Question: I have a WCF Service application created in VS 2010. When I execute it, I got the service page in the following local url

I created another self hosting console application as shown below. It is throwing following exception
> HTTP could not register URL. Your process does not have access rights to this namespace (see <URL>.
Well, I have no particular interest in the 49609 port number. I just copied it from the other working service.
Now, I have bare minimum rights for running the WCF service. What change I need to do to make the following code to succeed?
Note: There is no chance for me to get the administrator rights in this machine.
Note: I am fine with any port number that will work.
'''
namespace ConsoleApplication1
{
class Program
{
static void Main(string[] args)
{
string baseAddress = "http://" + Environment.MachineName + ":49609/Service";
ServiceHost host1 = new ServiceHost(typeof(Service1), new Uri(baseAddress));
host1.AddServiceEndpoint(typeof(ConsoleApplication1.IService1), new BasicHttpBinding(), baseAddress);
host1.Open();
}
static Binding GetBinding()
{
BasicHttpBinding result = new BasicHttpBinding();
return result;
}
}
}
'''
'''
public class Service1 : IService1
{
public int Add(int n1, int n2)
{
return n1 + n2;
}
}
[ServiceContract]
public interface IService1
{
[OperationContract]
int Add(int n1, int n2);
}
'''
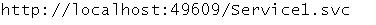
Answer: For console applications to open up incoming (listening) TCP ports using HTTP.sys (which is what the WCF self-hosted scenario uses), they need either to have administrative privileges, or for some account with an administrative privilege to reserve a "namespace" (i.e., a port/path pair) for specific accounts (or all accounts) to use. You mention that you cannot get admin privileges, so you need to get some admin on the machine to grant you access for some namespace which you'll use.
For example, in one of my machines, I never run my VS as administrator (or try my best, as some operations require it), but to start up WCF services, I chose one path (in my case, 'http://<my-machine-name>:8000/Service'), and I reuse that path as the base address of my services. So I had to run, as an admin, the command line below:
'''
netsh http add urlacl url=http://+:8000/Service user=MYDOMAIN\myusername
'''
In your case, you'll need to get an admin in the box to run a similar command for you.